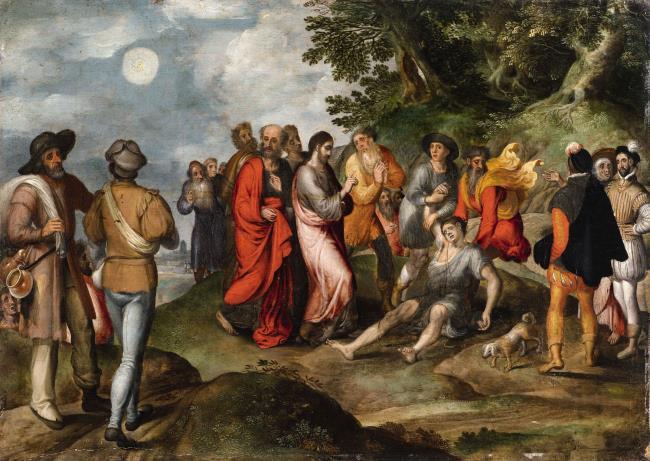
Title: The raising of Lazarus (Luke 16: 19-25)
Artist: follower of Gillis Mostaert (I)
Earliest date: 1554
Latest date: 1598
Genre: painting
Iconography: Lazarus
Keywords: New Testament and Apocrypha, Christ, in a forest landscape, dog, town (in the background), sun